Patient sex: M
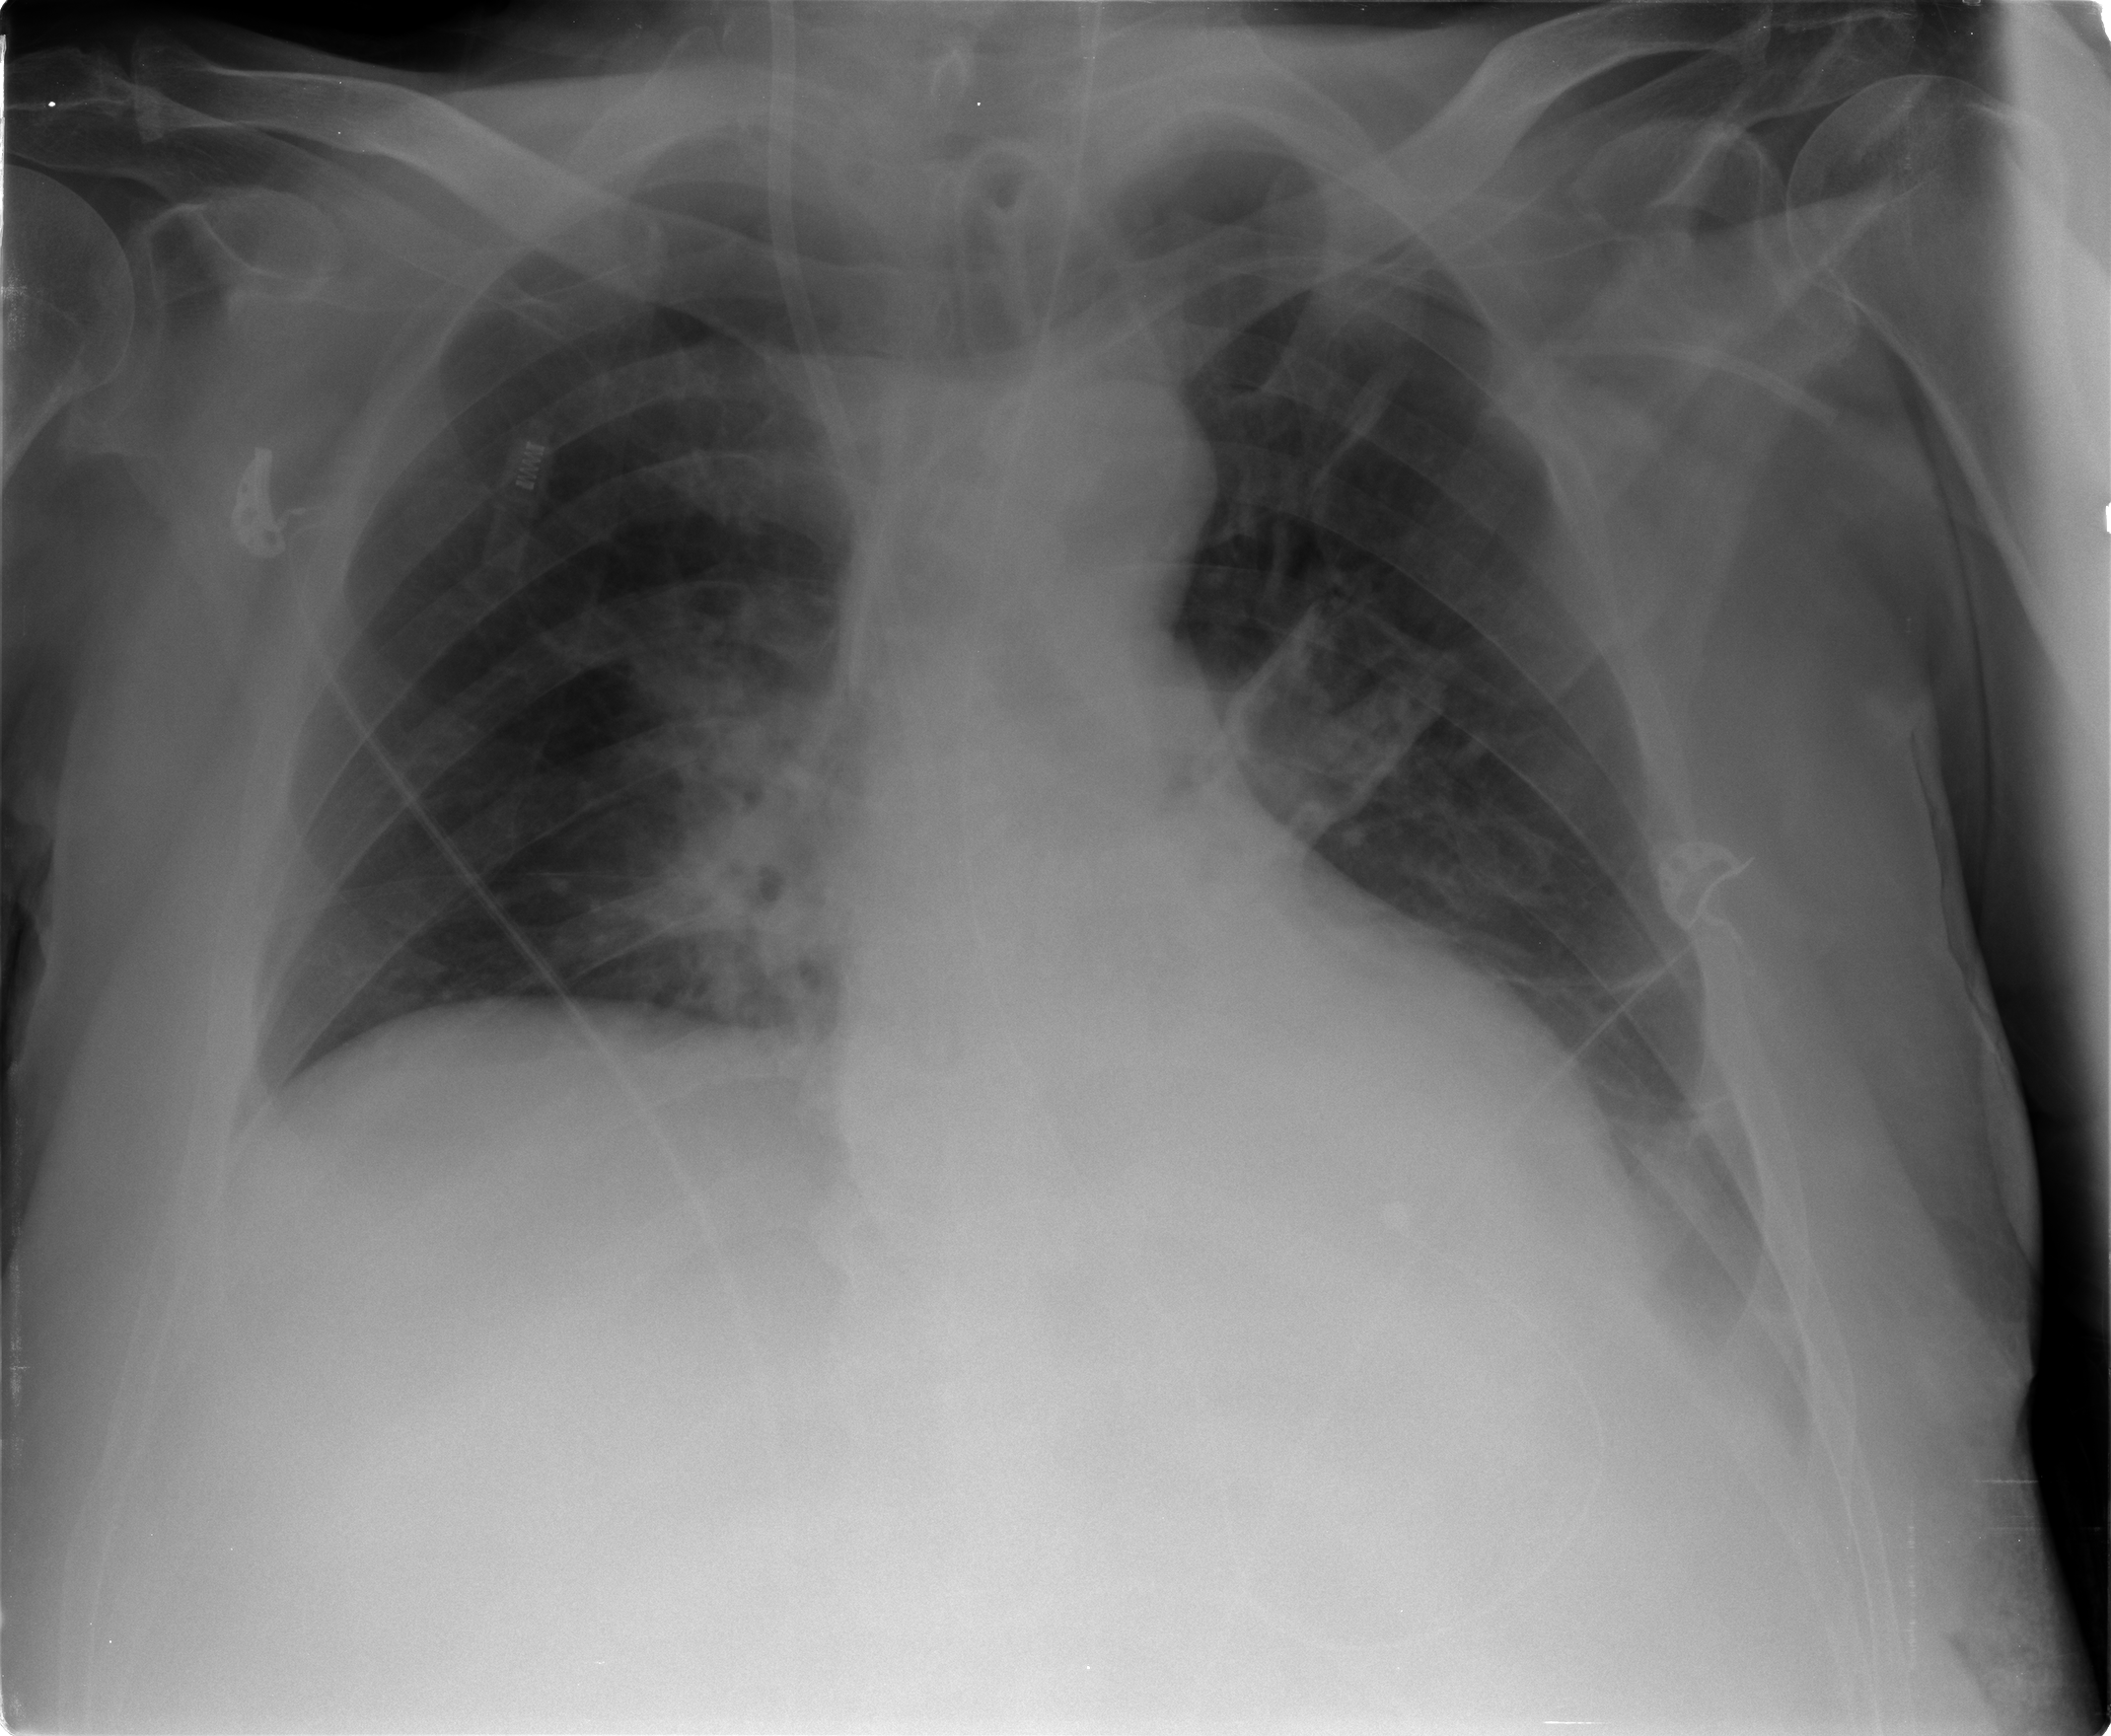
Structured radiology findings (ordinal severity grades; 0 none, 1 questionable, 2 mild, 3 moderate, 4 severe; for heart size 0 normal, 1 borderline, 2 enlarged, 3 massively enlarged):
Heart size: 1
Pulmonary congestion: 2
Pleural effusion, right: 0
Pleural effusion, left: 1
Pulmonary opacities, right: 1
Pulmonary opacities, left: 1
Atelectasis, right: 2
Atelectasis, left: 2